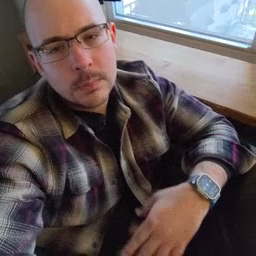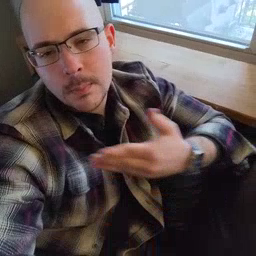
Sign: puppy